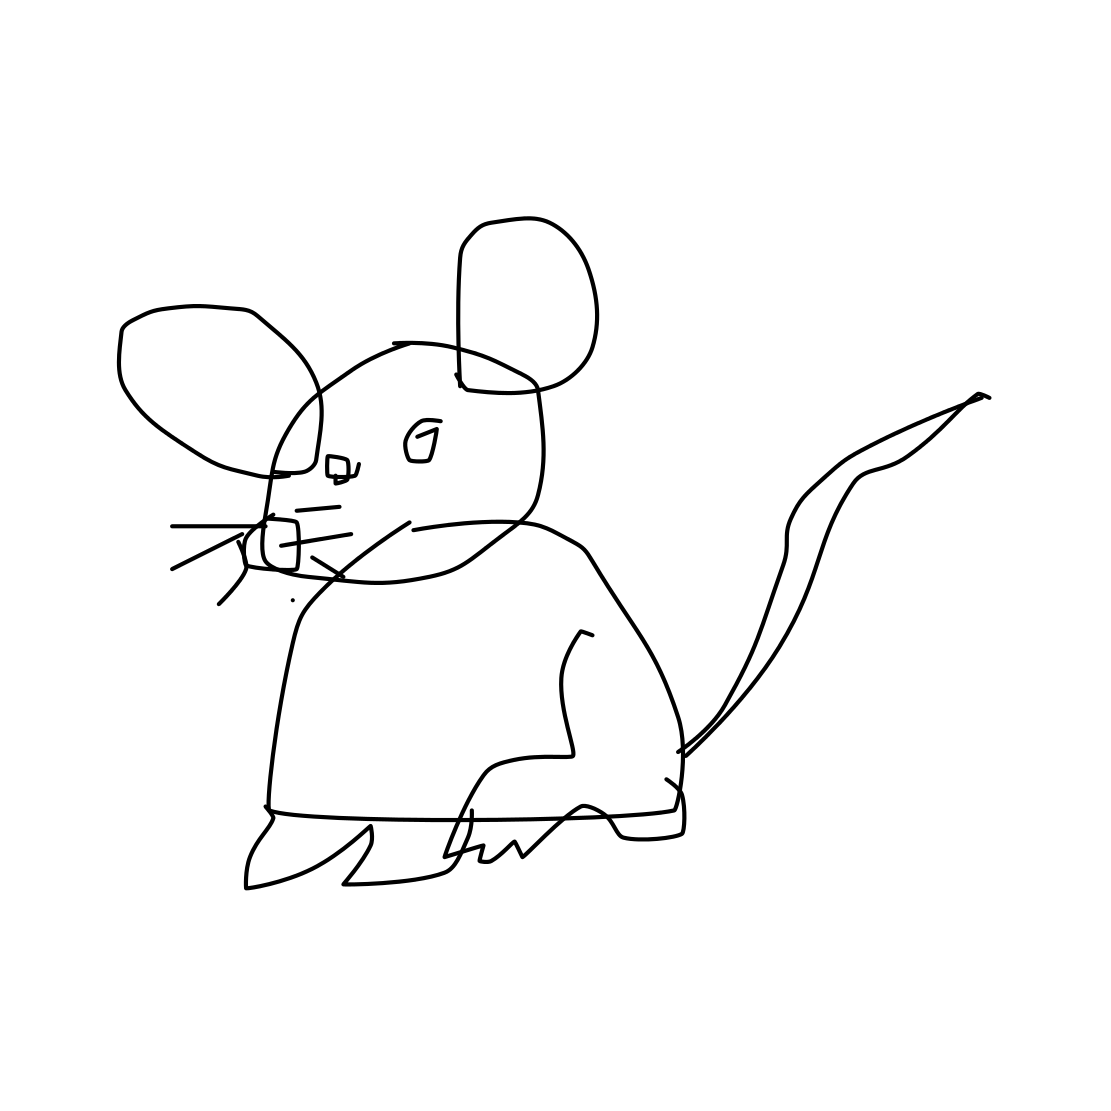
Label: mouse (animal)